Interaction volume radius: 5 \u00c5
Interaction volume height: 15 \u00c5
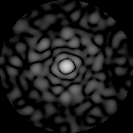
Disorder parameter: 0.8395